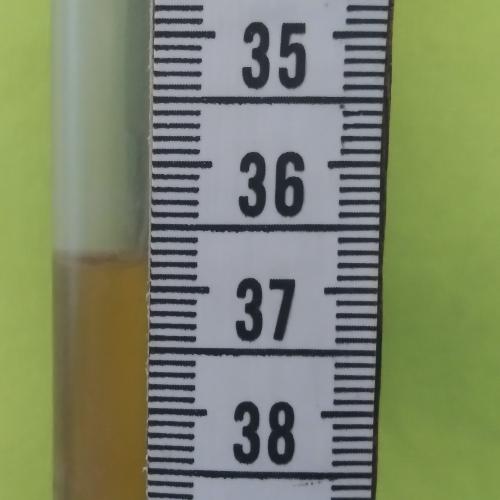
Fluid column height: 36.8 cm